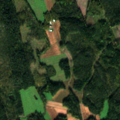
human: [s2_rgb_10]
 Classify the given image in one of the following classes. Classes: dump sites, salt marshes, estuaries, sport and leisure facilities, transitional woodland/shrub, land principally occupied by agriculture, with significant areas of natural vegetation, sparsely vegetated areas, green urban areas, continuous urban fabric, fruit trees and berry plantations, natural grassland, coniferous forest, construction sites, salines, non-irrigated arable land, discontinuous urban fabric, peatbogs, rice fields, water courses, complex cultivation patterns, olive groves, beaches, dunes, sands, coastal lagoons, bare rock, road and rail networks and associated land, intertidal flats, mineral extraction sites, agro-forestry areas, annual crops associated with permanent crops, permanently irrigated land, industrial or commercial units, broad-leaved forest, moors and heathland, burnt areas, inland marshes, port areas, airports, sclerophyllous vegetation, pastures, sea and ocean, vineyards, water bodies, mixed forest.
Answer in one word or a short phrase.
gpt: land principally occupied by agriculture, with significant areas of natural vegetation, coniferous forest, mixed forest